【题型】解答题　【知识点】平面几何　【难度】medium
如图，在四边形$ABCD$中，$AD \parallel BC$，$AD = 4$，$BC = 5$，对角线$AC$、$BD$交于点$E$。

(1) 设$\overrightarrow{BC} = \vec{a}$，$\overrightarrow{BD} = \vec{b}$，试用$\vec{a}$、$\vec{b}$的线性组合表示向量$\overrightarrow{AE}$。

\vspace{0.2cm}

(2) 已知$AD \perp CD$，$\tan \angle DAC = \frac{1}{2}$，求$\sin \angle ABC$的值。
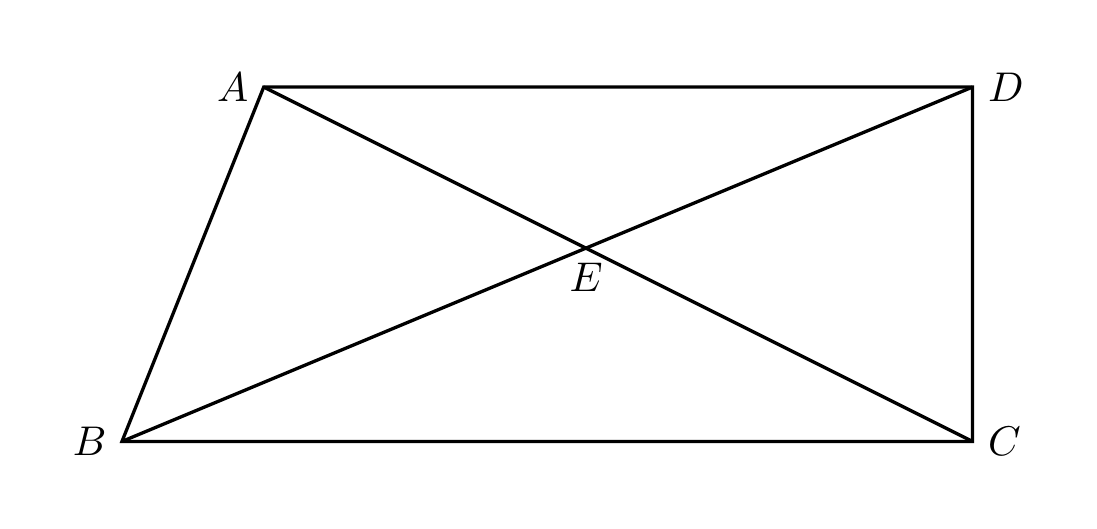
【解答】
\textbf{【答案】}
(1) $\boldsymbol{\overrightarrow{AE} = \frac{4}{5}\vec{a} - \frac{4}{9}\vec{b}}$
(2) $\boldsymbol{\frac{2\sqrt{5}}{5}}$

\vspace{0.3cm}

\textbf{【知识点】} 相似三角形的判定与性质综合、求角的正弦值、已知正切值求边长、向量的线性运算

\vspace{0.3cm}

\textbf{【分析】}
(1) 证明$\triangle ADE \backsim \triangle CBE$，即得$\frac{ED}{BE} = \frac{4}{5}$，得到$ED = \frac{4}{9}BD$，进而得到$\overrightarrow{AD} = \frac{4}{5}\vec{a}$，$\overrightarrow{ED} = \frac{4}{9}\vec{b}$，再根据向量的加减法则计算即可；

(2) 由正切可得$\frac{CD}{AD} = \frac{1}{2}$，得到$CD = 2$，再由勾股定理得$AC = \sqrt{CD^2 + AD^2} = 2\sqrt{5}$，进而由$\angle DAC = \angle ACB$，$\frac{AD}{AC} = \frac{AC}{BC} = \frac{2}{\sqrt{5}}$得到$\triangle DAC \backsim \triangle ACB$，即得$\angle BAC = \angle D = 90^\circ$，最后由正弦的定义计算即可求解。

\vspace{0.3cm}

\textbf{【详解】}
(1) 解：$\because AD \parallel BC$，
\[
\therefore \triangle ADE \backsim \triangle CBE,
\]
\[
\therefore \frac{AD}{BC} = \frac{ED}{BE},
\]
$\because AD = 4$，$BC = 5$，
\[
\therefore \frac{ED}{BE} = \frac{4}{5},
\]
\[
\therefore ED = \frac{4}{9}BD,
\]
$\because \overrightarrow{BC} = \vec{a}$，$\overrightarrow{BD} = \vec{b}$，
\[
\therefore \overrightarrow{AD} = \frac{4}{5}\vec{a},\ \overrightarrow{ED} = \frac{4}{9}\vec{b},
\]
$\because \overrightarrow{AE} = \overrightarrow{AD} - \overrightarrow{ED}$，
\[
\therefore \overrightarrow{AE} = \frac{4}{5}\vec{a} - \frac{4}{9}\vec{b};
\]

\vspace{0.3cm}

(2) $\because AD \perp CD$，$\tan \angle DAC = \frac{1}{2}$，
\[
\therefore \tan \angle DAC = \frac{CD}{AD} = \frac{1}{2},
\]
$\because AD = 4$，
\[
\therefore CD = 2,
\]
\[
\therefore AC = \sqrt{CD^2 + AD^2} = \sqrt{2^2 + 4^2} = 2\sqrt{5},
\]
$\because AD \parallel BC$，
\[
\therefore \angle DAC = \angle ACB
\]
\[
\because \frac{AD}{AC} = \frac{AC}{BC} = \frac{2}{\sqrt{5}},
\]
\[
\therefore \triangle DAC \backsim \triangle ACB,
\]
\[
\therefore \angle BAC = \angle D = 90^\circ,
\]
\[
\therefore \sin \angle ABC = \frac{AC}{BC} = \frac{2\sqrt{5}}{5}.
\]

\vspace{0.3cm}

\textbf{【点睛】} 本题考查了相似三角形的判定和性质，向量的线性运算，锐角三角函数，勾股定理，掌握相似三角形的判定和性质是解题的关键。